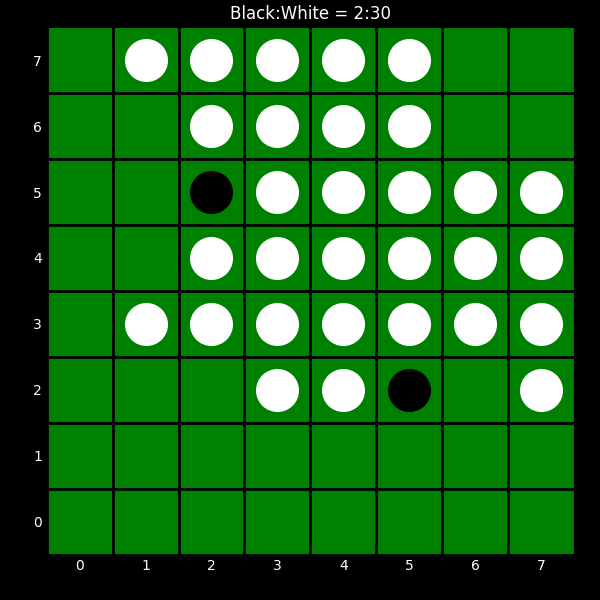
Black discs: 2
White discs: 30